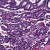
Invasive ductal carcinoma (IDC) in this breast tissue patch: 0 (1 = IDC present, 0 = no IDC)